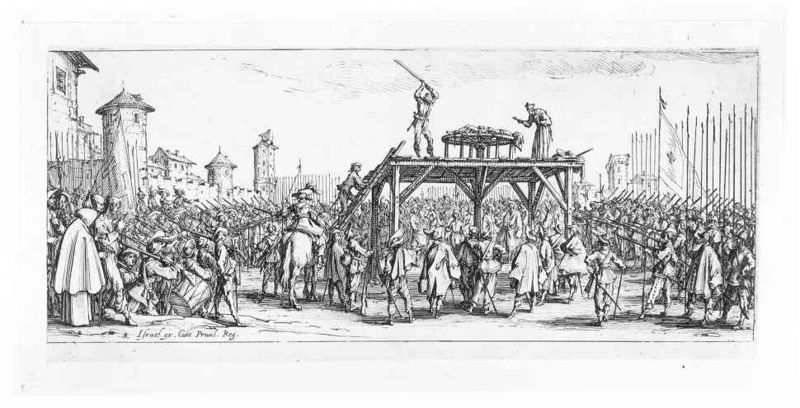
Titel: Das Rad
Künstler: Jacques Callot
Standort: Karlsruhe
Institution: Staatliche Kunsthalle Karlsruhe
Schlagwörter: feuer, himmel, mann, schatten, umhang, weiß, wolken, frauen, menschen, stadt, fenster, frankreich, frau, grau, holz, hut, hüte, männer, schwarz, skizze, strasse, zeichnung, dach, haus, schloss, leute, masse, menge, versammlung, alt, gericht, richter, henker, hinrichtung, kleidung, köpfen, mord, tod, tot, signatur, häuser, kirche, geistlicher, mantel, personen, bühne, musiker, publikum, kamin, pferd, pferde, reiter, stock, turm, schrift, papier, fahnen, stab, fahne, dächer, mauer, grafik, graphik, weis, platz, empore, figuren, rad, banner, krieg, leiter, lanze, soldaten, podest, zinnen, gerüst, stangen, burg, türme, festung, druck, schwarz weiss, viele, schraffur, radierung, stich, hass, militär, schwert, waffen, aufstand, gemetzel, schlag, strafe, stöcke, menschenmasse, volk, spazierstock, menschenmenge, trommel, armee, darstellung, heer, stift, leben, pfarrer, stäbe, leid, schmerz, mittelalter, klerus, priester, kapelle, stadtmauer, lanzen, kutten, macht, hellebarden, opfer, speere, gewehre, kupferstich, trommler, schlagen, scharfrichter, kapuze, hexe, schwarz/weiß, öffentlich, burgmauer, wehranlage, massen, folter, hexenverbrennung, scheiterhaufen, pöbel, köpfung, muskete, hen, rädern, schafott, ketzer, hänker, delinquent, pranger, schaffott, stadttürme, richtstätte, todschlag, laze, öffentliche hinrichtung, pölk, inqusiition, opferdarstellung, jeanne dàrc, scheiterhaufenü, menschenauflauf, richtshwert